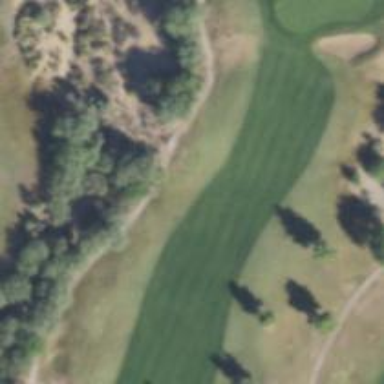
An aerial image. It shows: Golf hole.